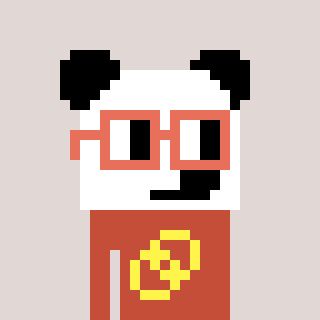
a pixel art character with square orange glasses, a panda-shaped head and a rust-colored body on a warm background